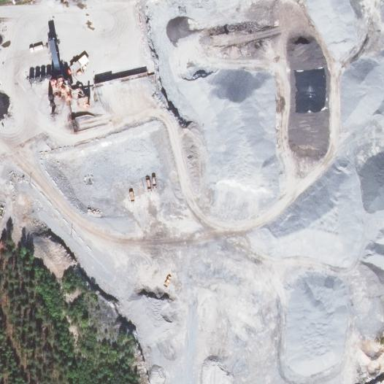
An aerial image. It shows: Quarry area.